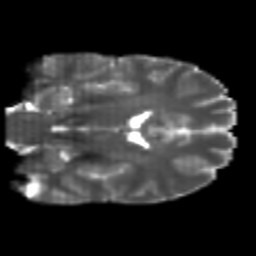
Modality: T2w
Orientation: coronal
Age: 21
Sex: male
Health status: healthy
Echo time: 0.074 s